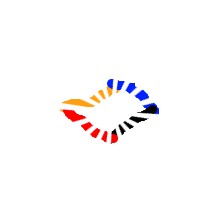
Shape: rhombus